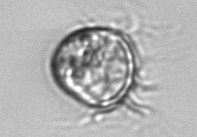
Label: Leegaardiella_ovalis